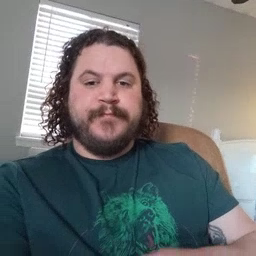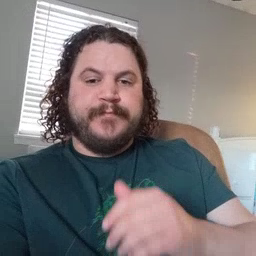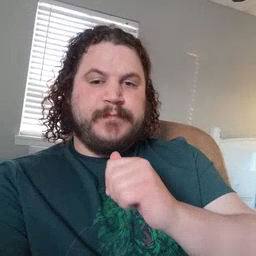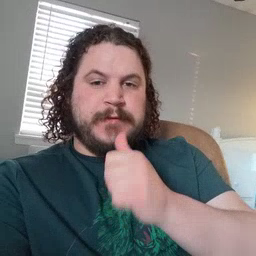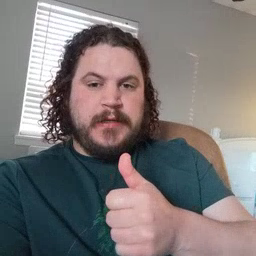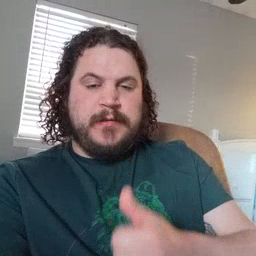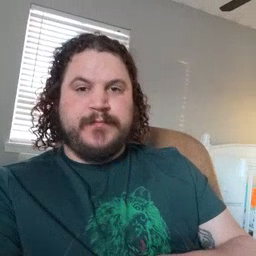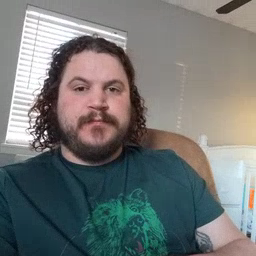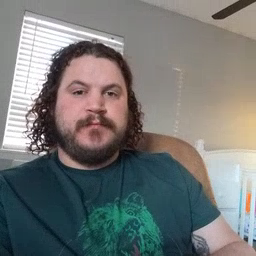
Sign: not